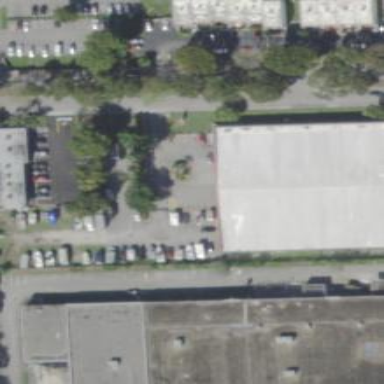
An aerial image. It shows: Commercial building.